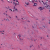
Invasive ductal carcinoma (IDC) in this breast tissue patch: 1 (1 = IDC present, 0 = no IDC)